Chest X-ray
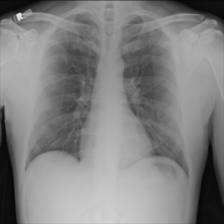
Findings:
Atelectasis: negative
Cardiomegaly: negative
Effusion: negative
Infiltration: negative
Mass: negative
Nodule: negative
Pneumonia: negative
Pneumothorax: negative
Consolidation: negative
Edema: negative
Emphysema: negative
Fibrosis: negative
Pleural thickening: negative
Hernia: negative